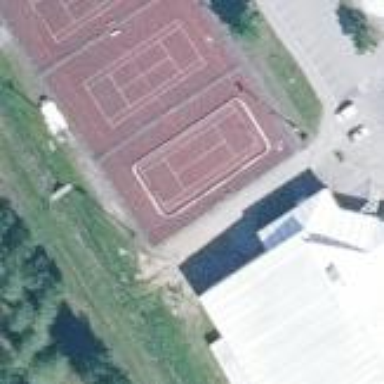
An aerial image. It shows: Civic building located in sports center.